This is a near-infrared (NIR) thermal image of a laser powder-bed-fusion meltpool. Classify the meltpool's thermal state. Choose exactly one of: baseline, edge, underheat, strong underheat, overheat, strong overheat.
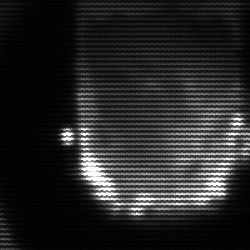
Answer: baseline